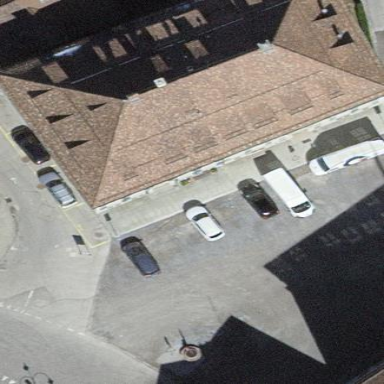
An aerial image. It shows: Parking area with surface.